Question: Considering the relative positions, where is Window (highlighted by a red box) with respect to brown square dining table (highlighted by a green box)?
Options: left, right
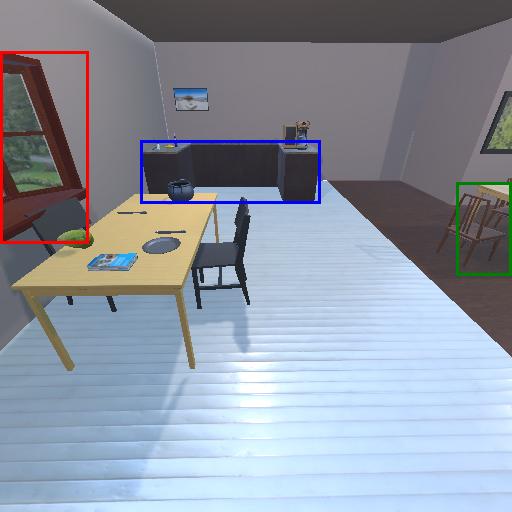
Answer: left